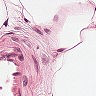
Metastatic tissue present: no